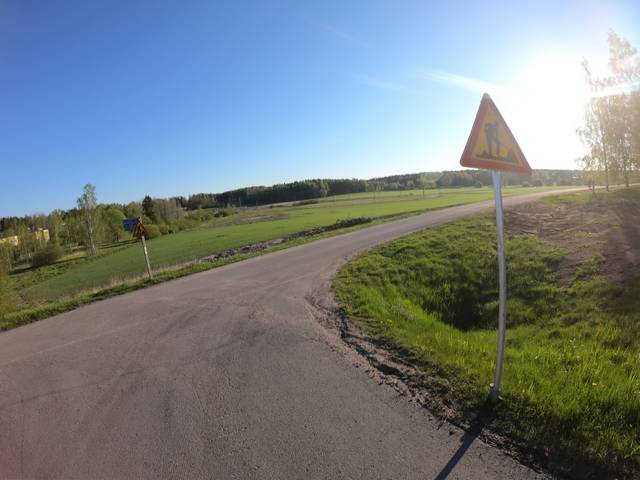
Region: Finland
Coordinates: 60.224, 24.787